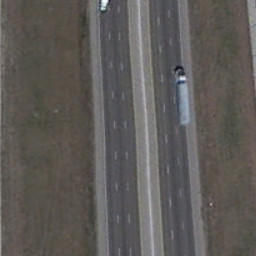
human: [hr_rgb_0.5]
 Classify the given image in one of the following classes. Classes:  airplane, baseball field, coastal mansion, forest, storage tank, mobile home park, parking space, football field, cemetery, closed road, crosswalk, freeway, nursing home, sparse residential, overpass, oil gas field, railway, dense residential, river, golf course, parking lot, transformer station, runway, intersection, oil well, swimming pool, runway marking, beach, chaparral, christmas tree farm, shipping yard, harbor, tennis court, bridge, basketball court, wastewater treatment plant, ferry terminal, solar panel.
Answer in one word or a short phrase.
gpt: freeway